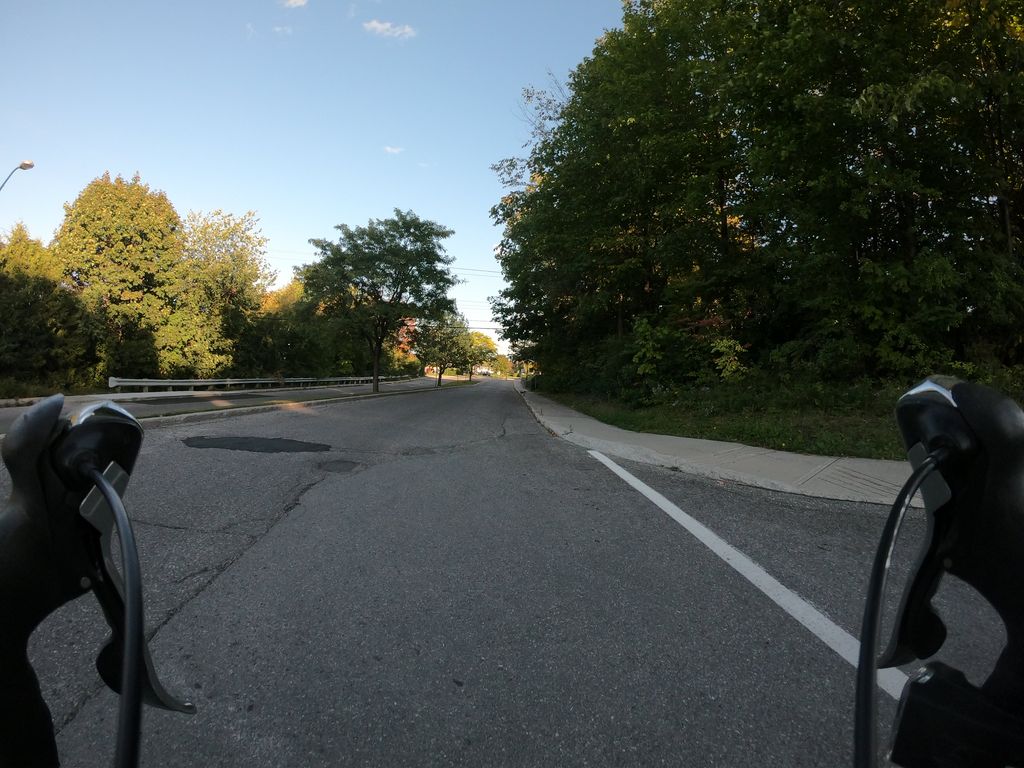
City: ottawa-gatineau